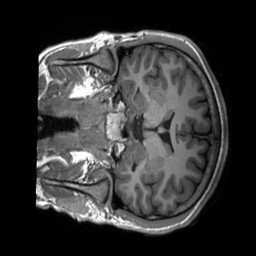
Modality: T1w
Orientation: coronal
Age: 21
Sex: male
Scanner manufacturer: siemens
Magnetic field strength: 3 T
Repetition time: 2.3 s
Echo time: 0.00232 s